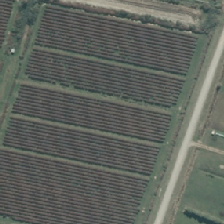
Land cover: high_producing_grassland